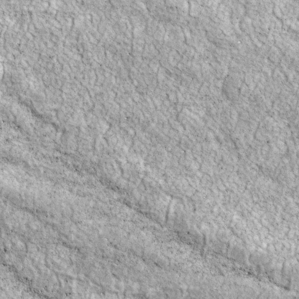
Label: non_frost